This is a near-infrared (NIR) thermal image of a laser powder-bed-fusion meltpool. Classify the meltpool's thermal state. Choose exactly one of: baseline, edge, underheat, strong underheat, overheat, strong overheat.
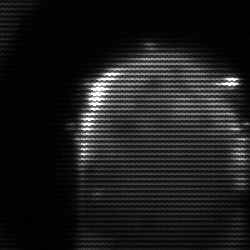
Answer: baseline